Question: In Google Chrome, an highlighted (= selected, when your cursor is inside) textbox is surrounded by an orangish colored line which is not very distintly visible.
Is there a way to change this using CSS? I want to enhance the highlight even more.

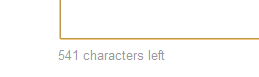
Answer: Like this:
'''
input:focus {
outline: 15px solid pink;
}
'''